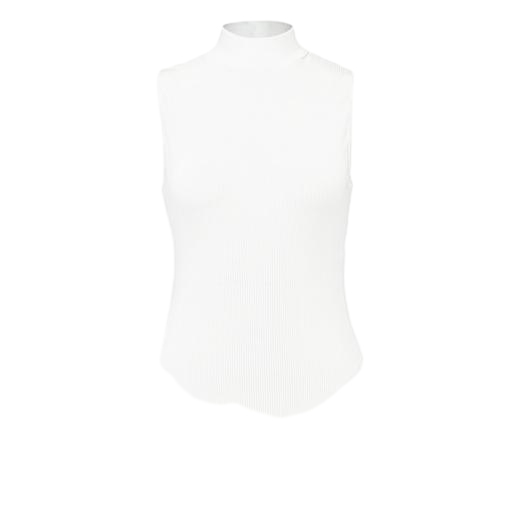
white body suit, white high-neck top, high-neck ribbed-jersey t-shirt, white background